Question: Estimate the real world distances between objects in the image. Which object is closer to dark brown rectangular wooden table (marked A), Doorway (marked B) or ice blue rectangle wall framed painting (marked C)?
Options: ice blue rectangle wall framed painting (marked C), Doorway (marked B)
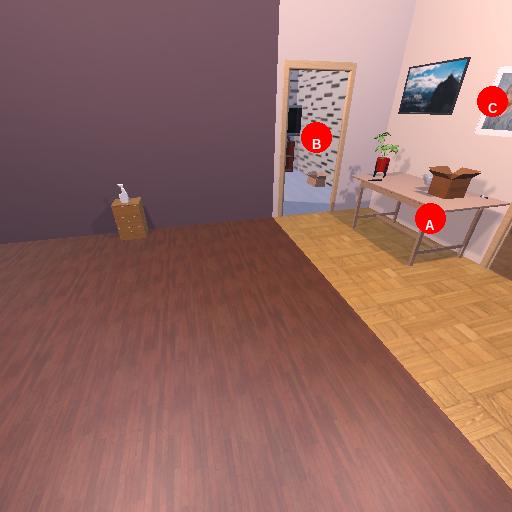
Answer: ice blue rectangle wall framed painting (marked C)